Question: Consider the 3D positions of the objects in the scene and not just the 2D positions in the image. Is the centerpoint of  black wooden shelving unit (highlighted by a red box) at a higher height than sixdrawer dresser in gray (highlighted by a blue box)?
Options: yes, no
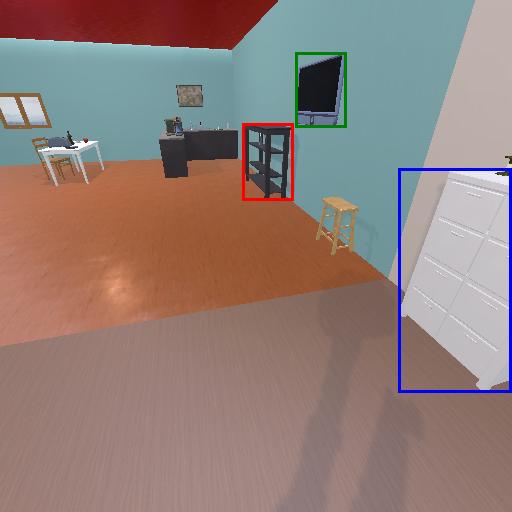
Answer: yes